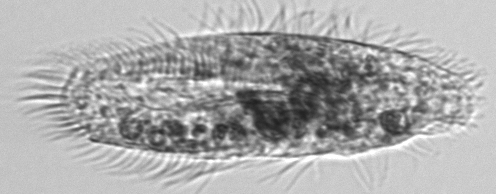
Label: Euplotes_morphotype1